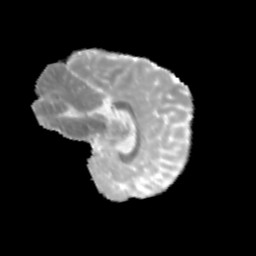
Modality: MD
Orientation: sagittal
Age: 13
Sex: female
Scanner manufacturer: siemens
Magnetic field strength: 3 T
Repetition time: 3.8 s
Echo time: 0.07 s